Question: I'm rendering a 'MultiplePiePlot' using JFreeChart, and I'm having trouble controlling colours of background and border areas. In particular, I'd like to hide:
1. The white rectangle to the right (and matching one to the left) of the bottom row of pie plots.
2. The thin vertical white line to the right of the plots, which does not appear on the left.
3. The thin horizontal white line below the plots, which does not appear at the top.

My code looks like this:
'''
MultiplePiePlot plot = new MultiplePiePlot(getDataset());
plot.setNoDataMessage("No data available");
PiePlot pie = (PiePlot)plot.getPieChart().getPlot();
pie.setNoDataMessage("No data available");
pie.setLabelGenerator(null);
pie.setSectionPaint("Off", Color.GRAY);
JFreeChart chart = new JFreeChart(plot);
chart.setBorderPaint(null);
plot.setOutlinePaint(chart.getBackgroundPaint());
plot.getPieChart().setBackgroundPaint(chart.getBackgroundPaint());
'''
I've attempted to turn off the border painting, set the outline of the outer chart and the background of the inner chart to the same colour. How do I control areas 1, 2, and 3?
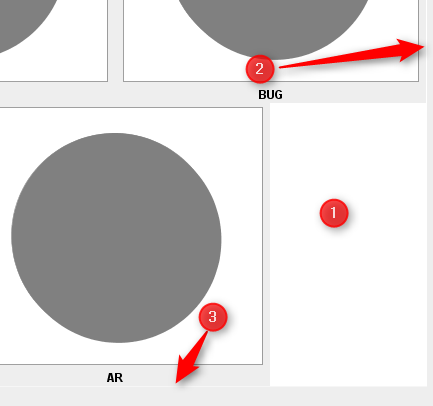
Answer: At the risk of hurting your eyes, this code and the chart below it illustrates where the colors come from:
'''
chart.setBackgroundPaint(Color.YELLOW);
MultiplePiePlot plot = (MultiplePiePlot) chart.getPlot();
plot.setBackgroundPaint(Color.BLUE);
JFreeChart subchart = plot.getPieChart();
subchart.setBackgroundPaint(Color.RED);
'''
The chart has a yellow background, and contains a single instance of MultiPiePlot with a blue background. The MultiPiePlot "rubber stamps" 5 individual pie charts (one JFreeChart instance, drawn 5 times), and each of those has a red background.